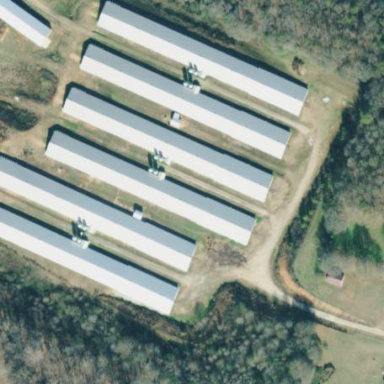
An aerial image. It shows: Poultry house.